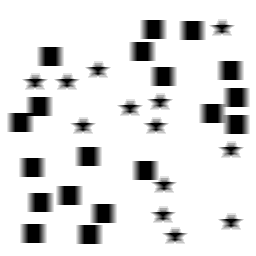
Squares: 19
Triangles: 0
Stars: 13
Total shapes: 32